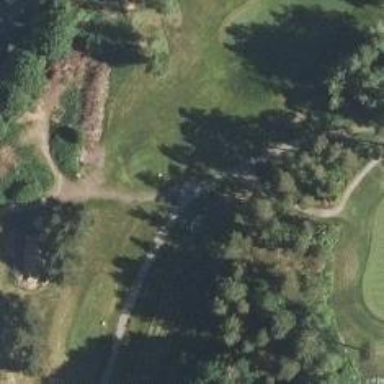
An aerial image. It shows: Path used for both walking and golf.